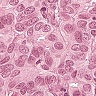
Metastatic tissue present: yes